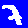
Digit: 7